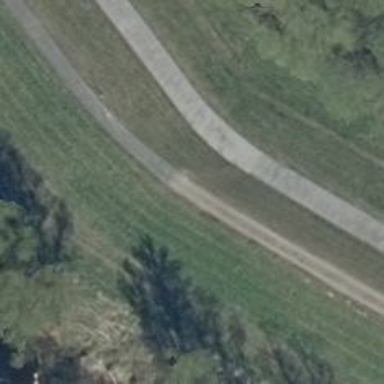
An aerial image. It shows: Asphalt path.